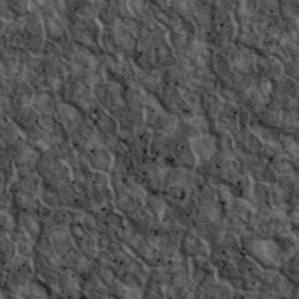
Label: non_frost